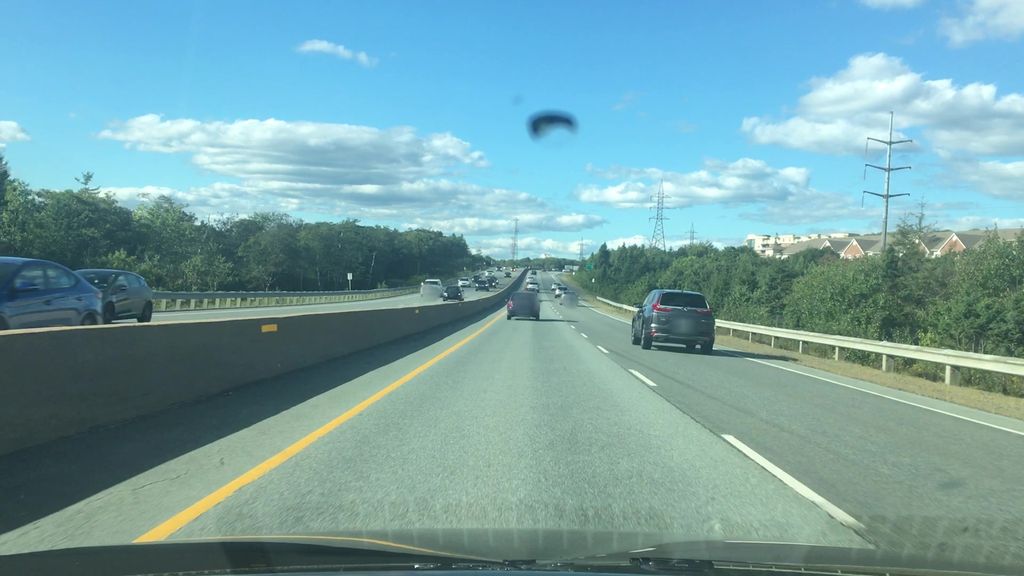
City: halifax